Question: I'm trying to create a border with a blue background and repeating circles. As an example:

For the vertical portion, I'm using a vertical StackPanel in a Grid. A circle (overlapping a blue Rectangle) is declared in a ControlTemplate. To produce the repetition, I've copy-pasted a bunch of ContentControls, each of which points to my ControlTemplate.
For example:
'''
<StackPanel
Grid.Row="0"
Grid.RowSpan="3"
Grid.Column="0"
Orientation="Vertical"
>
<ContentControl
attachedProperties:LightEllipseAttachedProperties.LightState="{Binding ElementName=PhoneApplicationPage, Path=GameController.Instance.Lights}"
Template="{StaticResource LightbulbTemplate}"
/>
**Repeat N times**
<ContentControl
attachedProperties:LightEllipseAttachedProperties.LightState="{Binding ElementName=PhoneApplicationPage, Path=GameController.Instance.Lights}"
Template="{StaticResource LightbulbTemplate}"
/>
</StackPanel>
<ControlTemplate
x:Key="LightbulbTemplate"
>
<Grid>
<VisualStateManager.VisualStateGroups>
</VisualStateManager.VisualStateGroups>
<Rectangle
Fill="#3300CC"
Height="15"
Width="15"
/>
<Ellipse
x:Name="LightEllipse"
Height="8"
Width="8"
>
<Ellipse.Fill>
<SolidColorBrush />
</Ellipse.Fill>
</Ellipse>
</Grid>
</ControlTemplate>
'''
My question: Is there a better way to create a border of repeating elements using Silverlight? Perhaps Border has a Tiling capability so it will repeat the ControlTemplate itself, rather than me adding individual ContentControls?
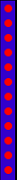
Answer: If you want a simple method for building a shape like that, you could try using a 'Rectangle' with a custom 'StrokeDashArray':

It was generated by this XAML code:
'''
<Grid x:Name="ContentPanel" Grid.Row="1" Margin="12,0,12,0" Height="200">
<Rectangle StrokeThickness="14" StrokeDashCap="Round" Stroke="#FF00B2E6" />
<Rectangle StrokeDashArray="0.1 1.3"
StrokeThickness="10" StrokeDashCap="Round" Margin=".9" >
<Rectangle.Stroke>
<SolidColorBrush Color="#BFFF0606"/>
</Rectangle.Stroke>
</Rectangle>
</Grid>
'''
The XAML uses 2 rectangles. One as the "background" color and the other for the circles. By experimenting with the 'StrokeDashArray' values, you can control the shape of the dash and the distance to the next dash. By using a 'Round' dash cap, and a small dash size ('.1'), it generates a shape that looks nearly round. You can experiment with the location of the 'Rectangle's, 'Margin's etc., to control the final look.
The nice part about using this technique is that it's extremely an efficient operation on the Phone to draw the shape and it will automatically resize to content as needed.